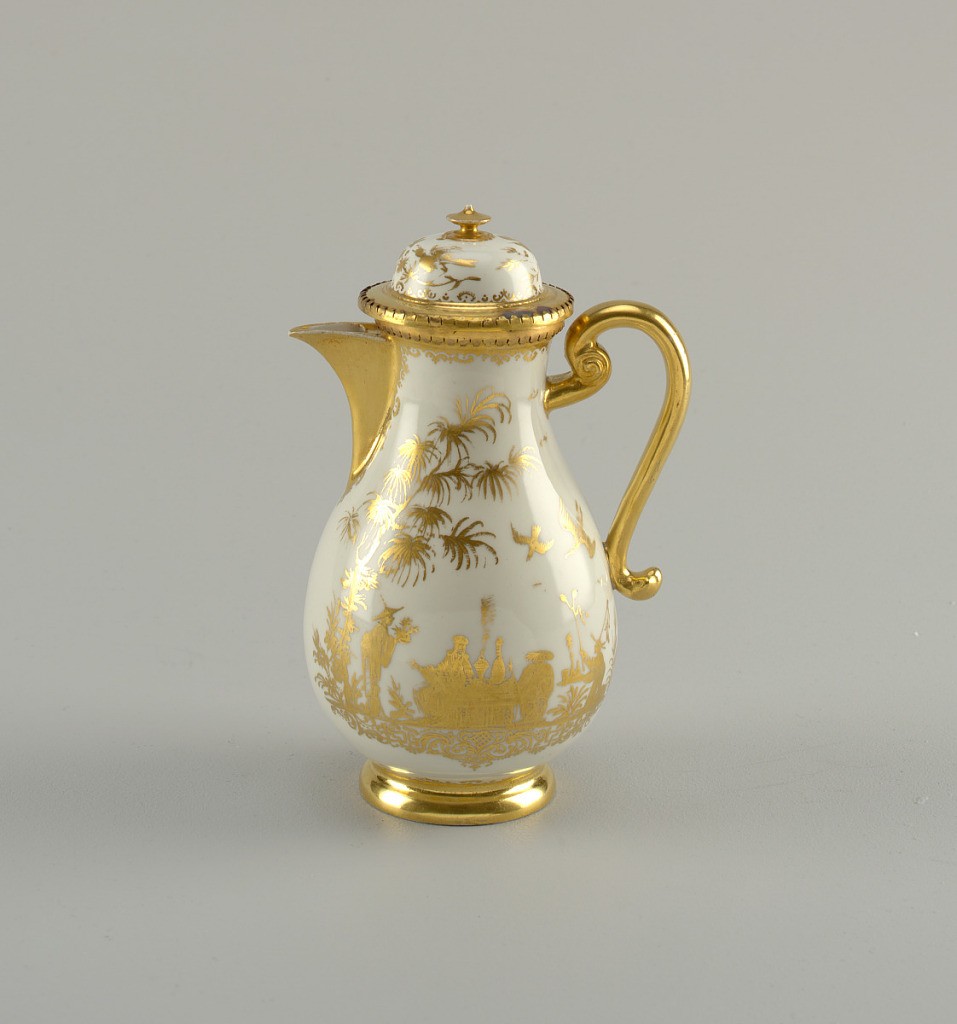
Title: Coffeepot with "Hausmaler" Decor
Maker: Meissen Porcelain Manufactory, German, active from 1710 to the present
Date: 1725–1735
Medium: hard paste porcelain, gold
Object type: coffeepot
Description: Pear-shaped, on rounded flaring circular foot, scrolled handle, simple triangular spout, domed cover with round finial. Solid gilding on foot, handle, spout, edge of mouth and cover, and finial. Engraved gilt chinoiserie decoration of figures, birds and trees, with scrollwork. Cover attached with siver-gilt mounting.